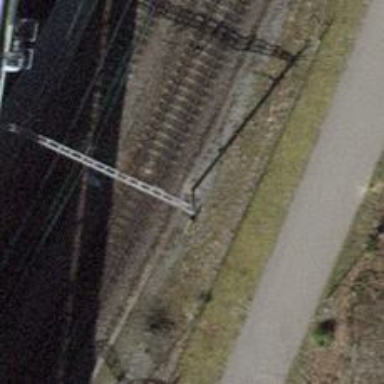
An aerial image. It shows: Catenary mast for power lines.